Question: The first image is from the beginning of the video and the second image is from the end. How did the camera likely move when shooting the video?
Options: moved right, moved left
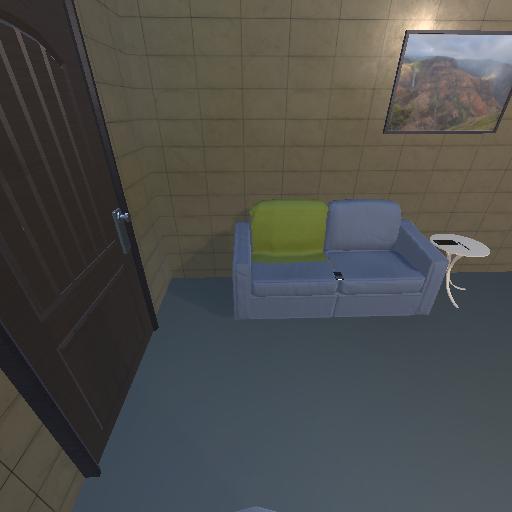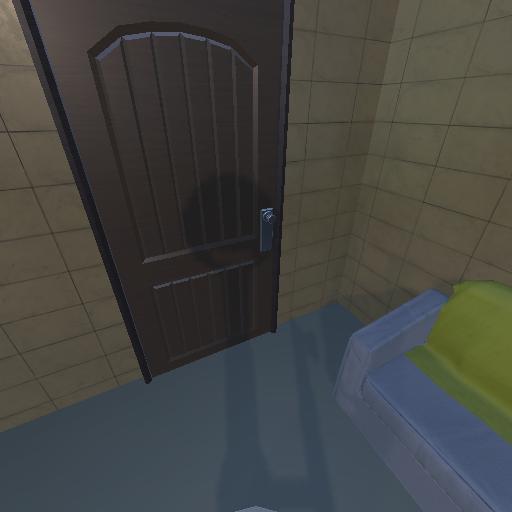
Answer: moved right